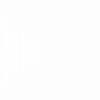
Label: dusty